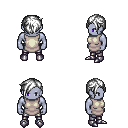
a pixel art fantasy rpg character, male body template, dark elf, purple skin, white tunic, metal pants, white pixie cut hairstyle, metal boots, four views (front, back, left, right), 2x2 character sprite sheet, small pixel art, hard edges, no anti-aliasing